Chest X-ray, AP view. Patient: 57 years old, sex F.
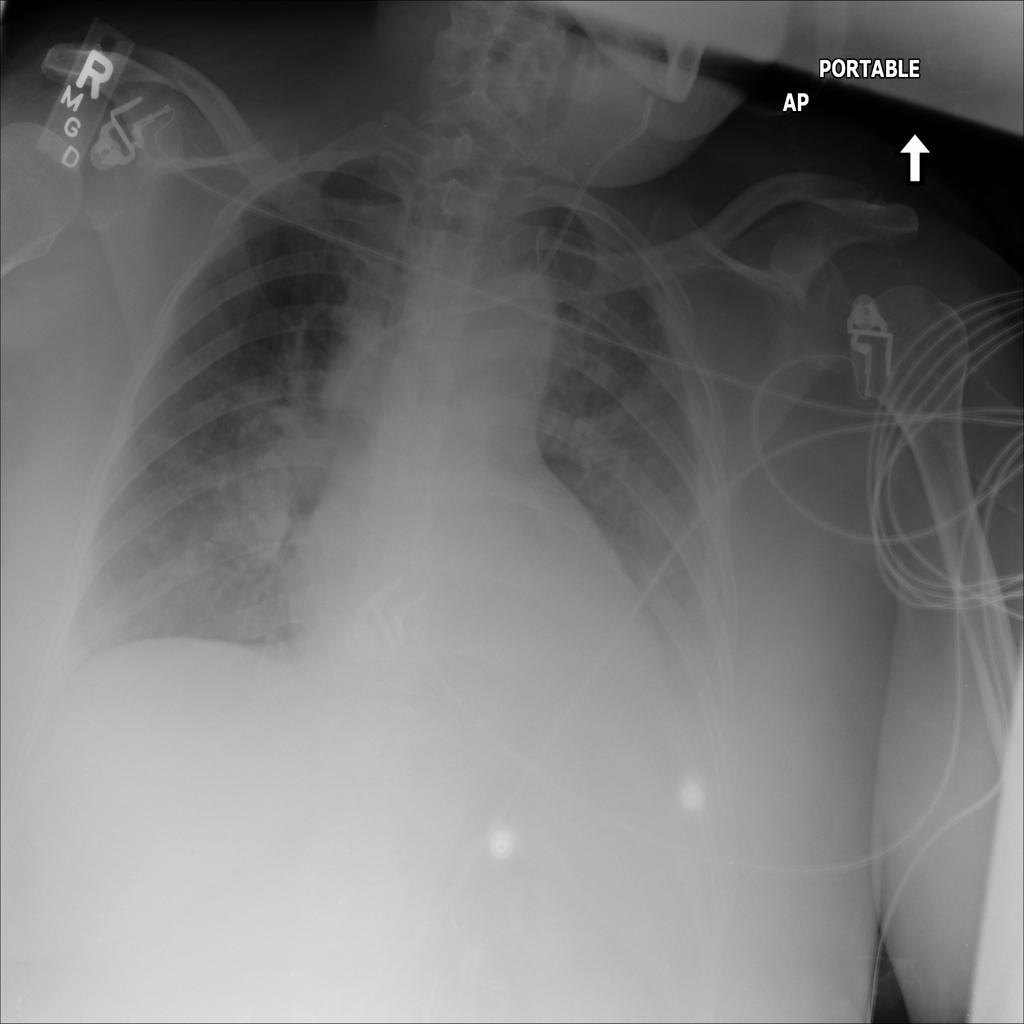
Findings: Edema